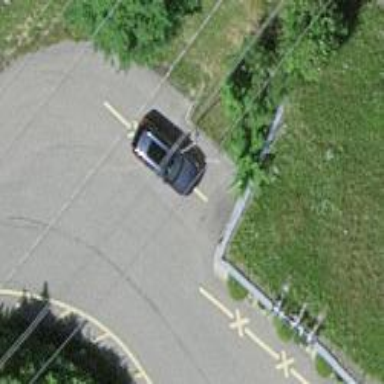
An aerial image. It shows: Charging station.